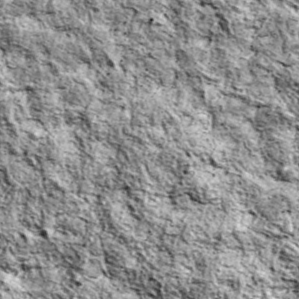
Label: non_frost